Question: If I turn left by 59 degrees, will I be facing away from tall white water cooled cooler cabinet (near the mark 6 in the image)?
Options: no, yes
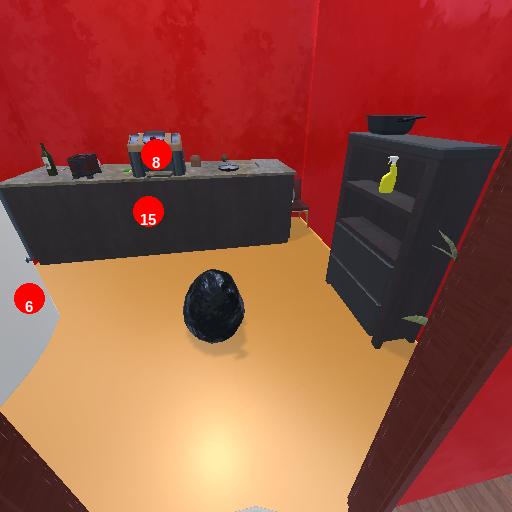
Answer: no